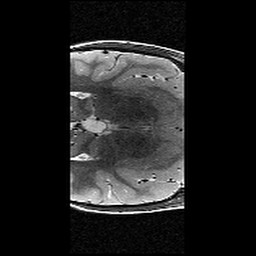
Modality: T2w
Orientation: axial
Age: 9
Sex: female
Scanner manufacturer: siemens
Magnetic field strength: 3 T
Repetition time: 9.23 s
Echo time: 0.067 s